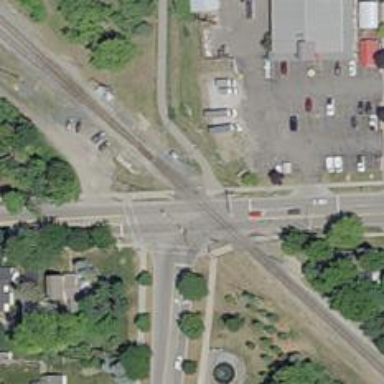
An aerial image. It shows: Railway crossing.